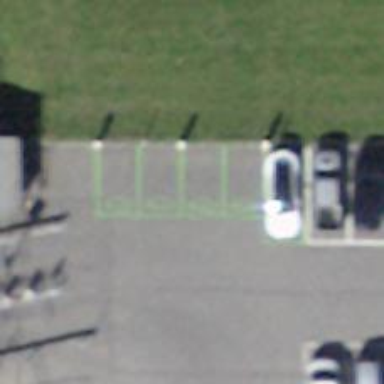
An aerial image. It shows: Charging station.